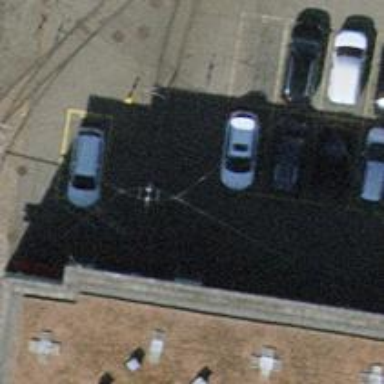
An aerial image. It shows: Car sharing facility.